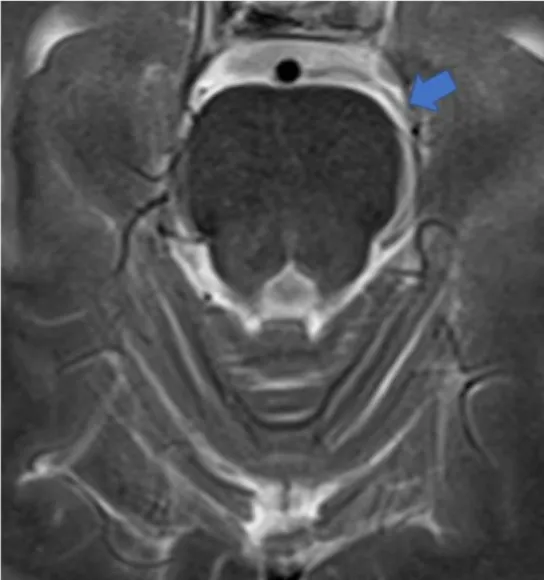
High resolution axial MRI image. The vascular loop runs alongside the left lateral aspects of cranial nerve V (trigeminal) root exit.
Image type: radiology (mri)